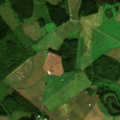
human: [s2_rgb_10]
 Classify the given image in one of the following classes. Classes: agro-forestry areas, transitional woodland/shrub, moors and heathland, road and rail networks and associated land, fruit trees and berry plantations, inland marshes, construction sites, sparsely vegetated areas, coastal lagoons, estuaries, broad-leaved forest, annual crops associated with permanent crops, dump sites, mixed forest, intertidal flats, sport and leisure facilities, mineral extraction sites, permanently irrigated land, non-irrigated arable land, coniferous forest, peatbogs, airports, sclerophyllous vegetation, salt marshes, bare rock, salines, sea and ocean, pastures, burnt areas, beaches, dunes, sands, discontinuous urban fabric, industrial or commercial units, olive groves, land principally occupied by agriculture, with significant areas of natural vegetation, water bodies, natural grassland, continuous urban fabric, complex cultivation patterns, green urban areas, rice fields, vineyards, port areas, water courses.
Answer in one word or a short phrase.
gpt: non-irrigated arable land, land principally occupied by agriculture, with significant areas of natural vegetation, mixed forest, transitional woodland/shrub, water bodies